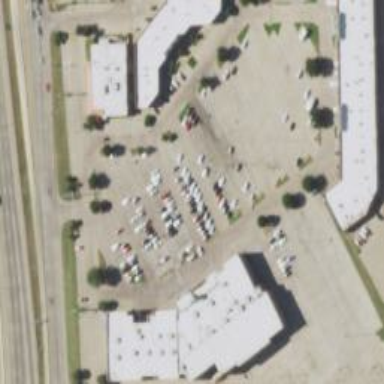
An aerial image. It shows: Retail plot used for commercial purposes.